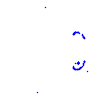
Particle: kaon